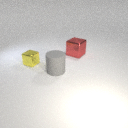
small yellow metal cube in front of large red metal cube